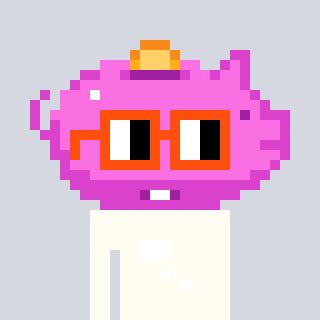
a pixel art character with square orange glasses, a piggybank-shaped head and a grayscale-colored body on a cool background